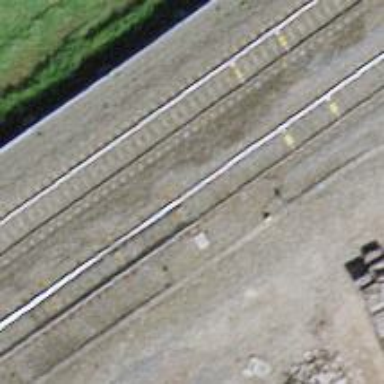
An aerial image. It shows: Single-track electrified railway with contact line.